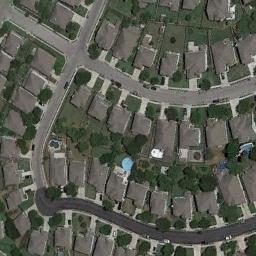
Label: residential